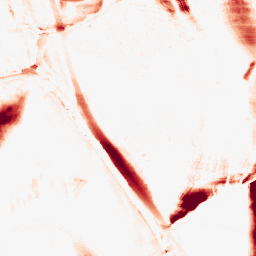
Category: morphological
Decomposition family: morphological_ellipse
Decomposition parameters: operation: opening
width: 10
height: 50
Upsampling method: sinc_blackman
Upsampling parameters: scale: 2
kernel_size: 16
Upsampling scale: 2